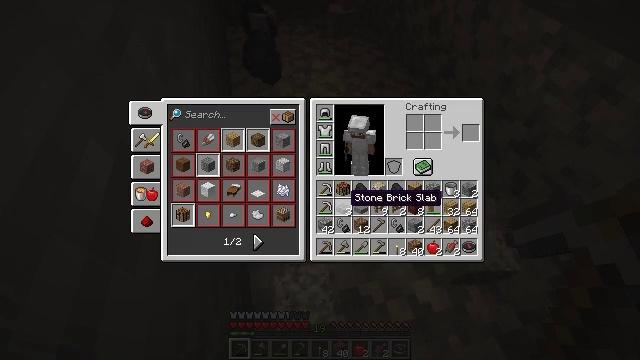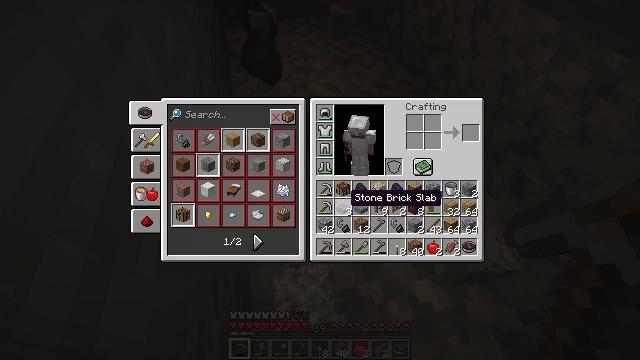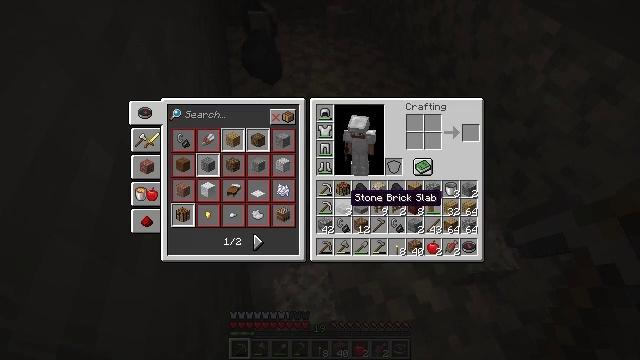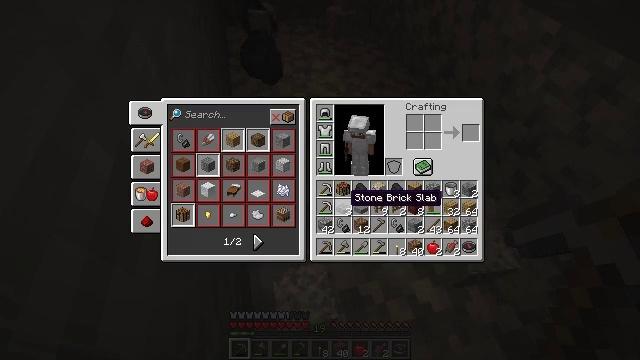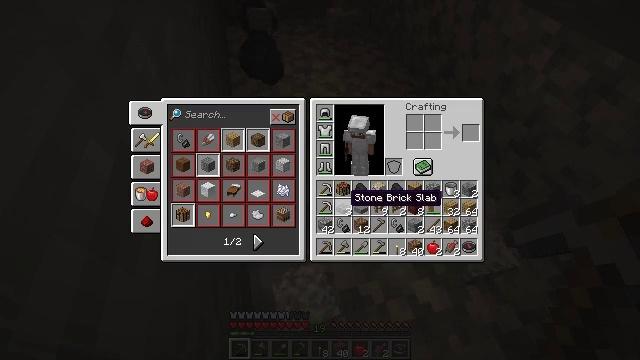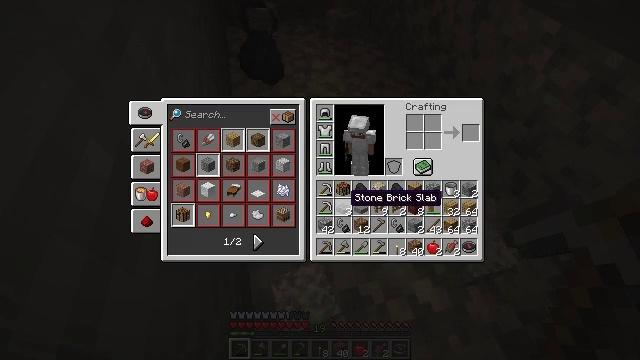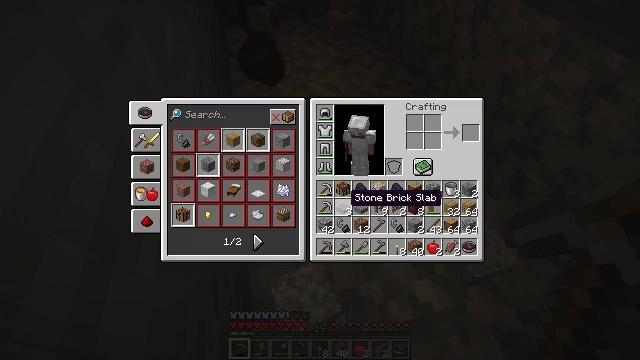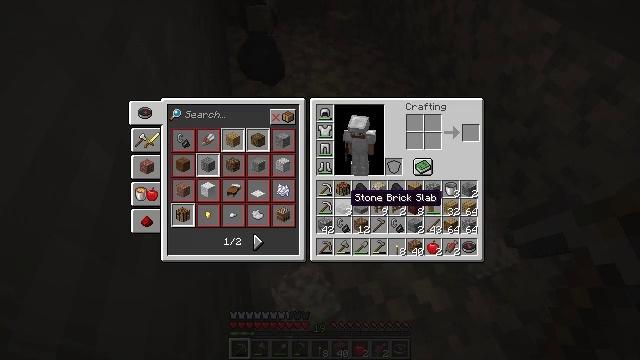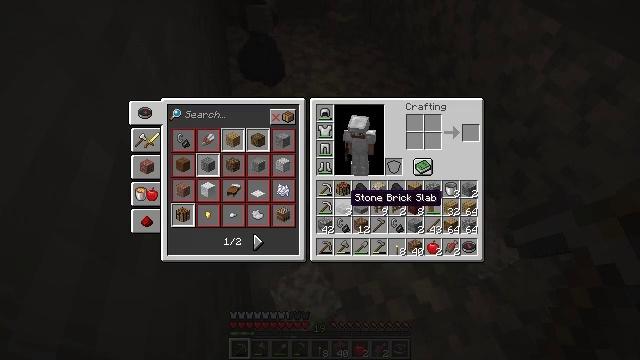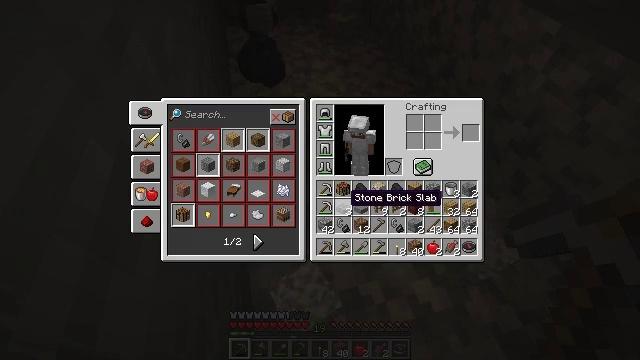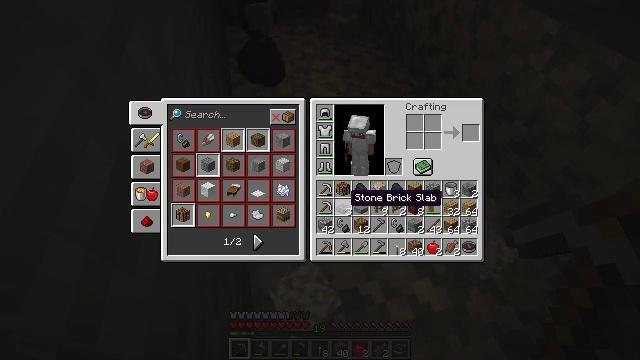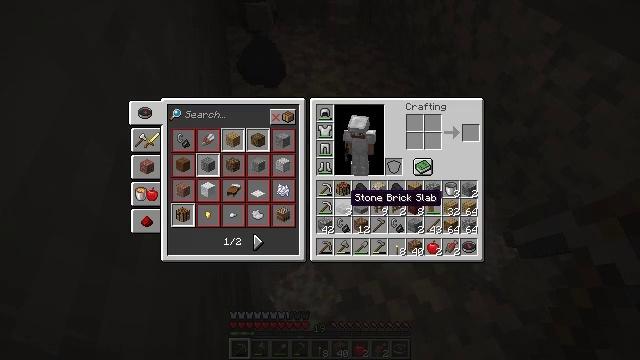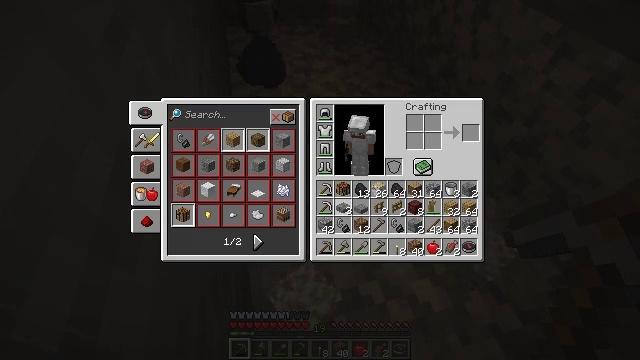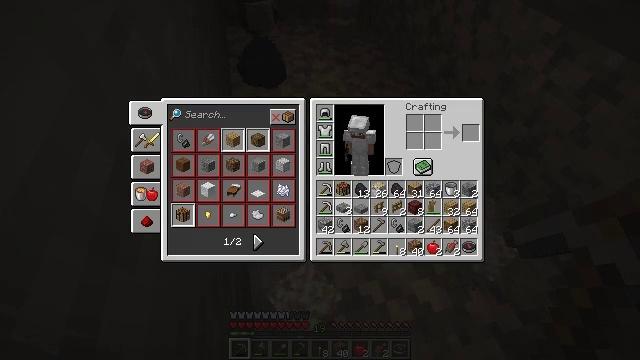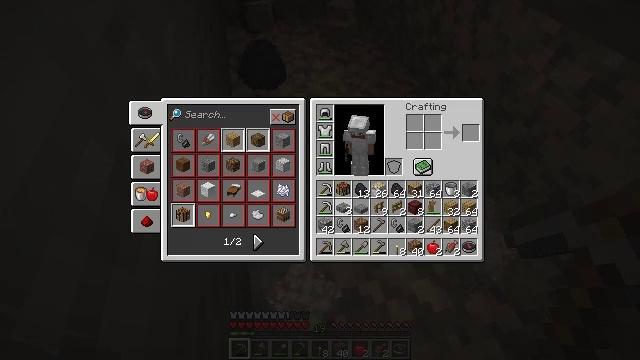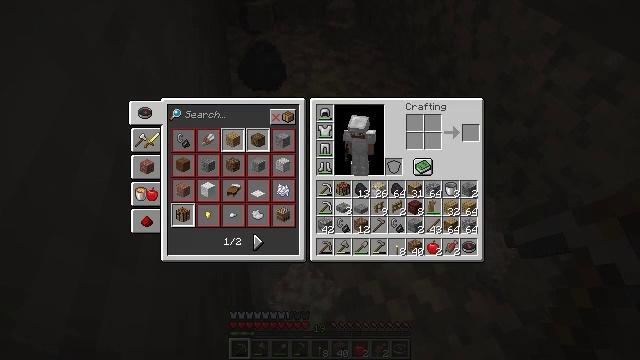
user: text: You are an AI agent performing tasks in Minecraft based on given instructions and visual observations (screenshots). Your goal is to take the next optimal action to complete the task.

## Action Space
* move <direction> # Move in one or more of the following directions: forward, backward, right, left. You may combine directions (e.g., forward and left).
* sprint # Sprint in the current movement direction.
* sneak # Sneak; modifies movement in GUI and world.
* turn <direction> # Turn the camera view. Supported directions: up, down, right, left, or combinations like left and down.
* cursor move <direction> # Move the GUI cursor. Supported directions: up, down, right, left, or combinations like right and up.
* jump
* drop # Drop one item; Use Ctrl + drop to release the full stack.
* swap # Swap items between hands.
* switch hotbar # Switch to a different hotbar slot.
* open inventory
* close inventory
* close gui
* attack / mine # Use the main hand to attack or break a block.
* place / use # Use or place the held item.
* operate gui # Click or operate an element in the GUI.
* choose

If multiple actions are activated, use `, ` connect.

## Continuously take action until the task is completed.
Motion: motion action
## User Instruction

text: Drop a stone brick slab.
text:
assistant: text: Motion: no_op
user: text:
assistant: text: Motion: no_op
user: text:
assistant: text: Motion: no_op
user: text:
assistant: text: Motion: no_op
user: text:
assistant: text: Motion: no_op
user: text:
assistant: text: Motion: no_op
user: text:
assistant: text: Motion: no_op
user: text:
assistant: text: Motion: no_op
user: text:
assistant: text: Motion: no_op
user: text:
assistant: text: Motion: no_op
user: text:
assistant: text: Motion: no_op
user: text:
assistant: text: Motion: operate gui
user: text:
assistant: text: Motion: operate gui
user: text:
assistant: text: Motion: operate gui
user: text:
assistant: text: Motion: no_op
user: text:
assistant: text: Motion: cursor move right
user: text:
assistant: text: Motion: cursor move right and up
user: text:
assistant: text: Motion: cursor move right and up
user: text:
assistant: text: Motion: cursor move right and up
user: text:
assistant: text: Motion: no_op
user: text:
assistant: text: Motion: no_op
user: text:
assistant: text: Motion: no_op
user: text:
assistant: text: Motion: no_op
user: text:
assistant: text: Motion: no_op
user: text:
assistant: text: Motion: operate gui
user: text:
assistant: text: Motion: operate gui
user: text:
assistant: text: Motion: operate gui
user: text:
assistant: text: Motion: no_op
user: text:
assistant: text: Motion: no_op
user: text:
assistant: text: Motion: cursor move left